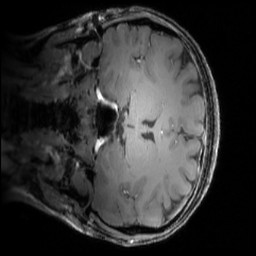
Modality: MP2RAGE
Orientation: coronal
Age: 29
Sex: female
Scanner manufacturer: siemens
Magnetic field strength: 6.98 T
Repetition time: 6 s
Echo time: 0.00283 s